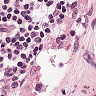
Metastatic tissue present: no